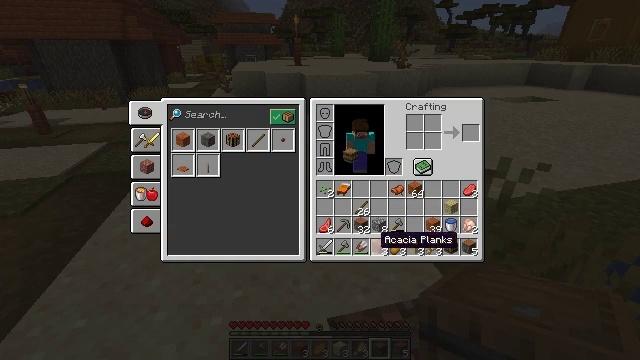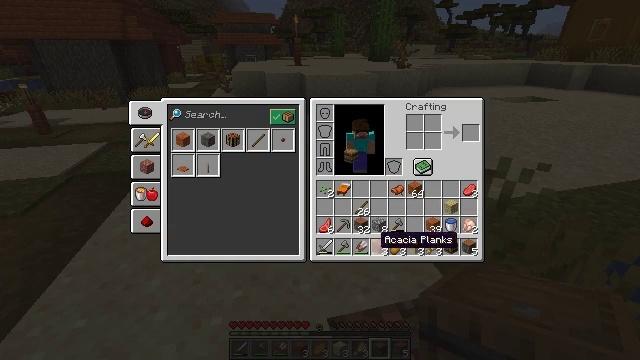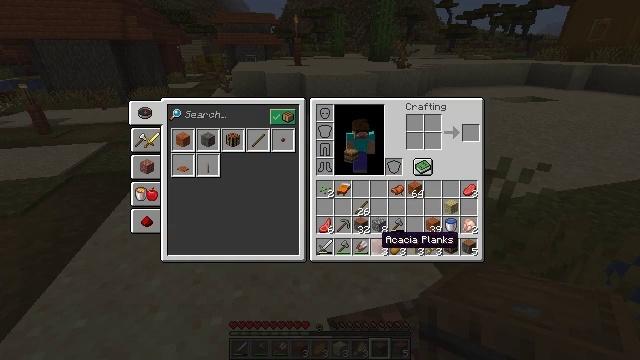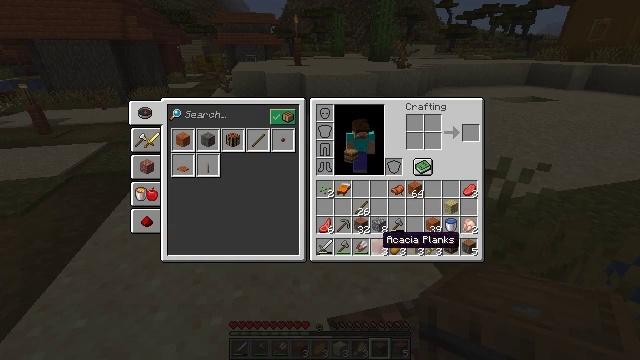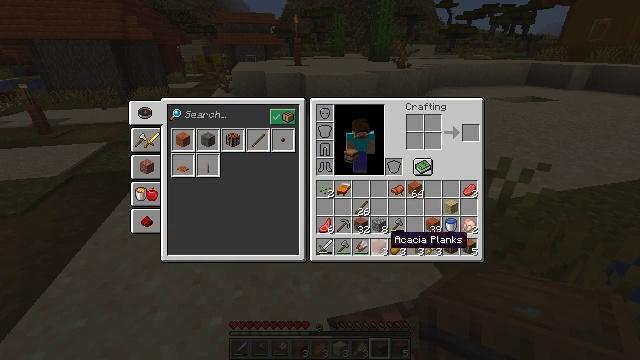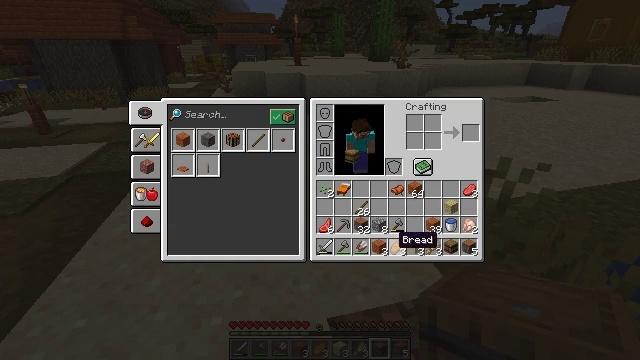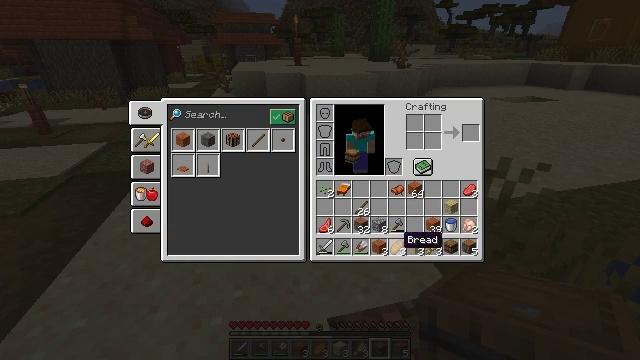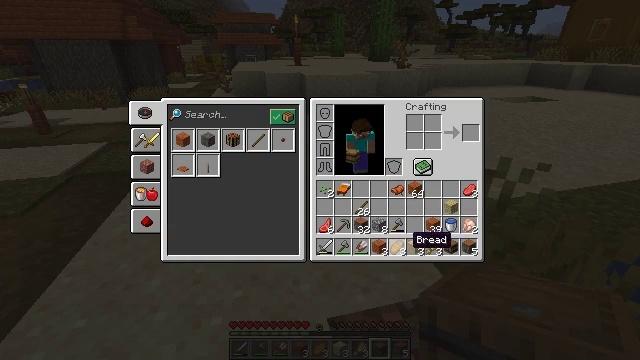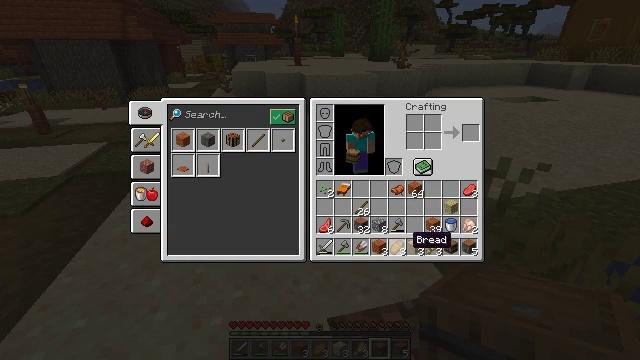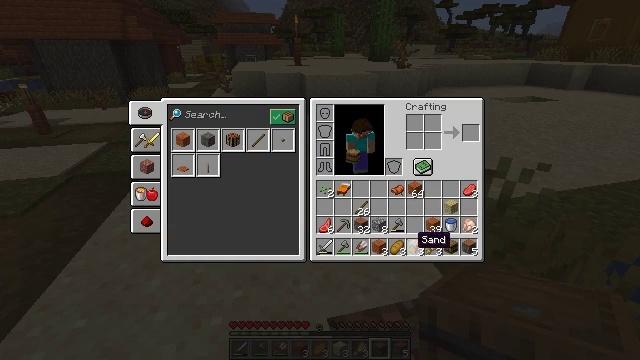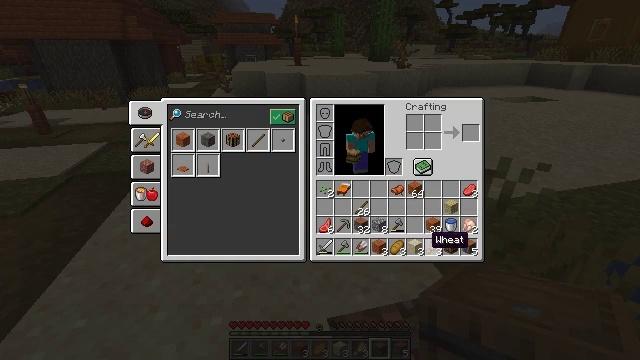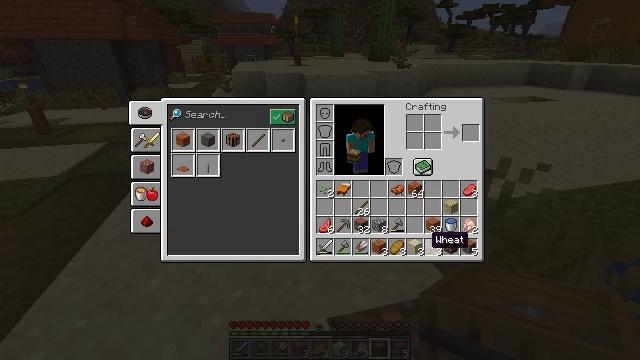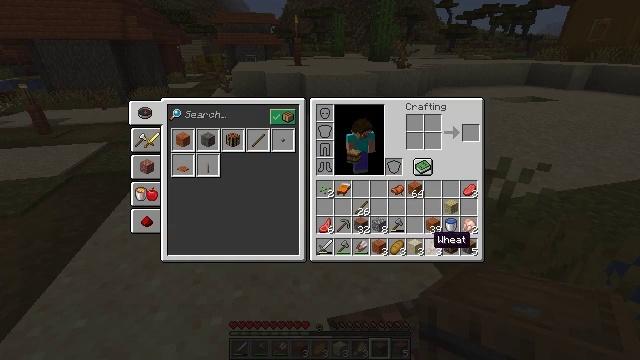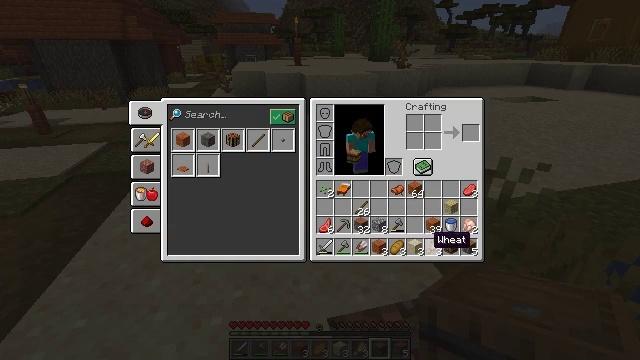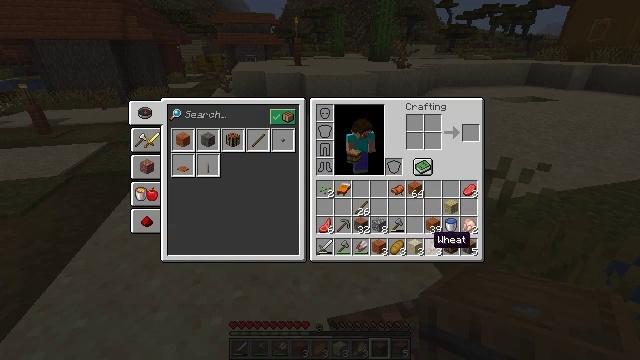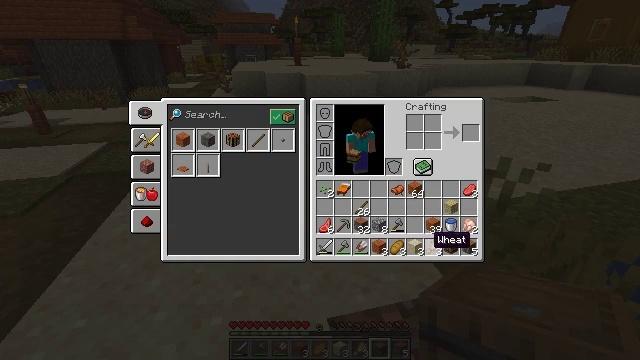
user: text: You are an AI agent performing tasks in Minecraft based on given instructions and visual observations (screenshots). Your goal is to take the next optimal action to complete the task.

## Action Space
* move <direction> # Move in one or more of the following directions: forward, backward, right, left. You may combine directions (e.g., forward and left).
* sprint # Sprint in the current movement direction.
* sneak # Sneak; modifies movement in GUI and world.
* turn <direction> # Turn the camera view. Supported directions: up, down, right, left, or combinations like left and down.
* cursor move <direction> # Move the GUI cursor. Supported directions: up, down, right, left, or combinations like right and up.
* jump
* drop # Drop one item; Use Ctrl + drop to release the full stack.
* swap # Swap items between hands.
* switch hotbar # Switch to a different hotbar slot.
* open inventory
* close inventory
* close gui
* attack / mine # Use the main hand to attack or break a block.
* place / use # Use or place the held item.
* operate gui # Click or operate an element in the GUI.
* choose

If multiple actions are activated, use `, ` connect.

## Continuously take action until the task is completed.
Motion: motion action
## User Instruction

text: Remove a bread from the inventory.
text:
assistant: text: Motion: no_op
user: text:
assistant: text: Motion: no_op
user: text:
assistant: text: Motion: no_op
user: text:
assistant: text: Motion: cursor move right
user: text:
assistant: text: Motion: cursor move right
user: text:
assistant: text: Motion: no_op
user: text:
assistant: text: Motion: cursor move right
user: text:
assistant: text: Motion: no_op
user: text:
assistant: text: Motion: no_op
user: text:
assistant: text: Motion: cursor move right
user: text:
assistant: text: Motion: no_op
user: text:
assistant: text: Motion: no_op
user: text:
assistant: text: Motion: no_op
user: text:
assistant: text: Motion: no_op
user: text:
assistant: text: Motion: no_op
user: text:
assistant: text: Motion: no_op
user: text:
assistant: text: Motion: no_op
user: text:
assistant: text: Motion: no_op
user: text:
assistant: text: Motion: no_op
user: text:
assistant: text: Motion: no_op
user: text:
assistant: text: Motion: no_op
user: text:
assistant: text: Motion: no_op
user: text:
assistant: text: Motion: no_op
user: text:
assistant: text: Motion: cursor move left
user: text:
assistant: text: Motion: cursor move left
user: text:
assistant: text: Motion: cursor move left
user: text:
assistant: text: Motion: cursor move left
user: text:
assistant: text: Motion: cursor move left
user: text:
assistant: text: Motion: cursor move left
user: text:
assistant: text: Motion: no_op